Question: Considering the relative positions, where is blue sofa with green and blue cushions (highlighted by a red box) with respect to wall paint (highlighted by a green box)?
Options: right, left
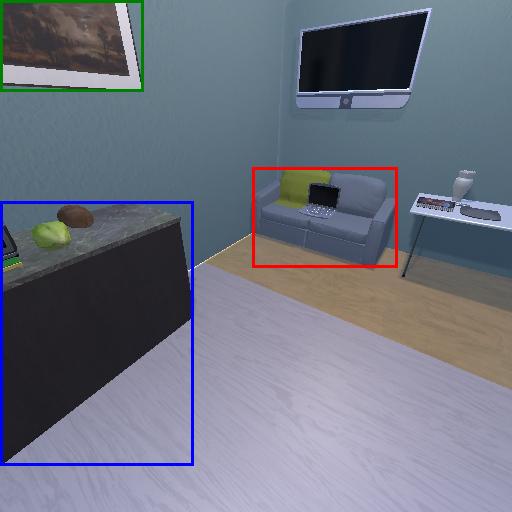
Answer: right